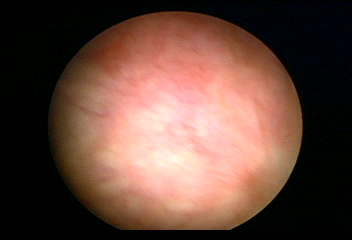
Modality: WLC
Class: Normal mucosa
Bladder cancer association: No